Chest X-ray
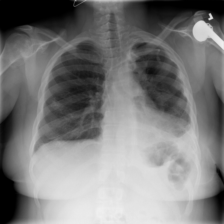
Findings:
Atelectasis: positive
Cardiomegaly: negative
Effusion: negative
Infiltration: positive
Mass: negative
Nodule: negative
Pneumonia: negative
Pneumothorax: negative
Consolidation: negative
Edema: negative
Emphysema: negative
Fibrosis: negative
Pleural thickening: positive
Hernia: negative